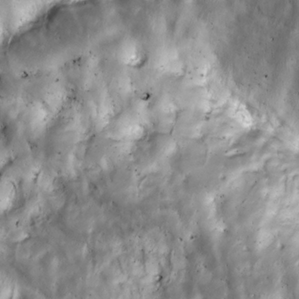
Label: non_frost